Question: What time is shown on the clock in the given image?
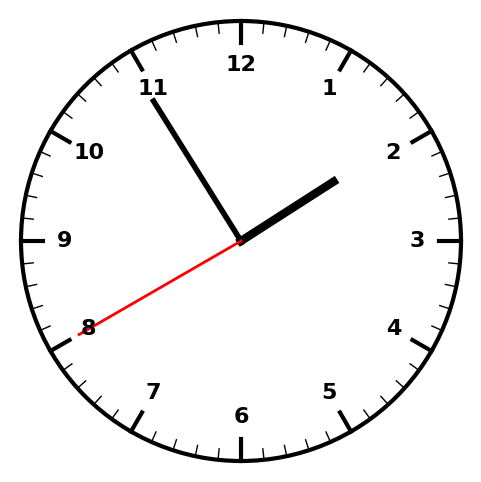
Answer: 01:54:40